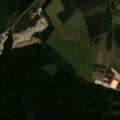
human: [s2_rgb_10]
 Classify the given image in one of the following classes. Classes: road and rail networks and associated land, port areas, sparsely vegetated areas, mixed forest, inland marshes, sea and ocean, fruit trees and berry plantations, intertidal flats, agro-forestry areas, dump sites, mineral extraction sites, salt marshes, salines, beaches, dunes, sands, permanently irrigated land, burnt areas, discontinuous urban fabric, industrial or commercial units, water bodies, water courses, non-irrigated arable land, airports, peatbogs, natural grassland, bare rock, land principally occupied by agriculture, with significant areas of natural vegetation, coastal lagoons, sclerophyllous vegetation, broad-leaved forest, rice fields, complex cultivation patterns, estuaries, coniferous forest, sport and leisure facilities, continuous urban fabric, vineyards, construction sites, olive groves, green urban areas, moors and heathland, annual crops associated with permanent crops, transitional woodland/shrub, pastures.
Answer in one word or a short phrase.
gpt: discontinuous urban fabric, non-irrigated arable land, land principally occupied by agriculture, with significant areas of natural vegetation, broad-leaved forest, coniferous forest